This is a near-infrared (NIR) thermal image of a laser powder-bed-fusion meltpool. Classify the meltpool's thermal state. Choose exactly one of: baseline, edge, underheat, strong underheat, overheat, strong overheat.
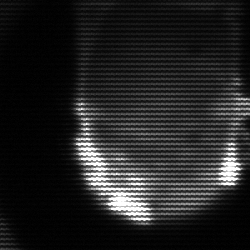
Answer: baseline